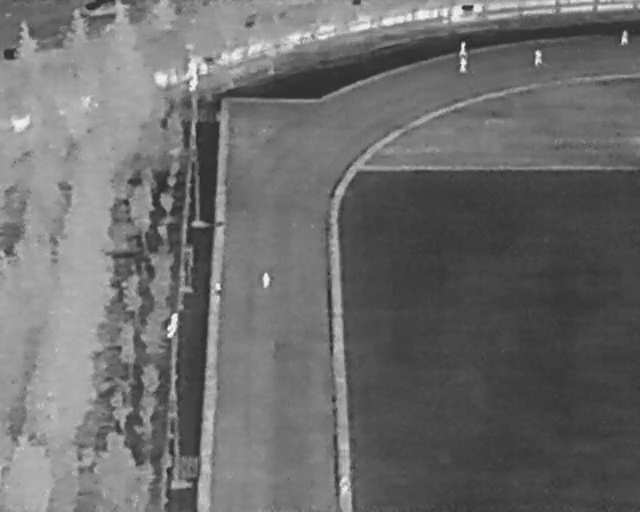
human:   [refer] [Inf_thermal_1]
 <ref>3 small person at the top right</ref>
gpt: <box>[[71, 12, 73, 13, 2], [71, 8, 73, 10, 2], [96, 6, 98, 8, 2]]</box>

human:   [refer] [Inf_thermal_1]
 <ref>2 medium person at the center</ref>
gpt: <box>[[40, 53, 42, 55, 2], [32, 56, 35, 57, 2]]</box>